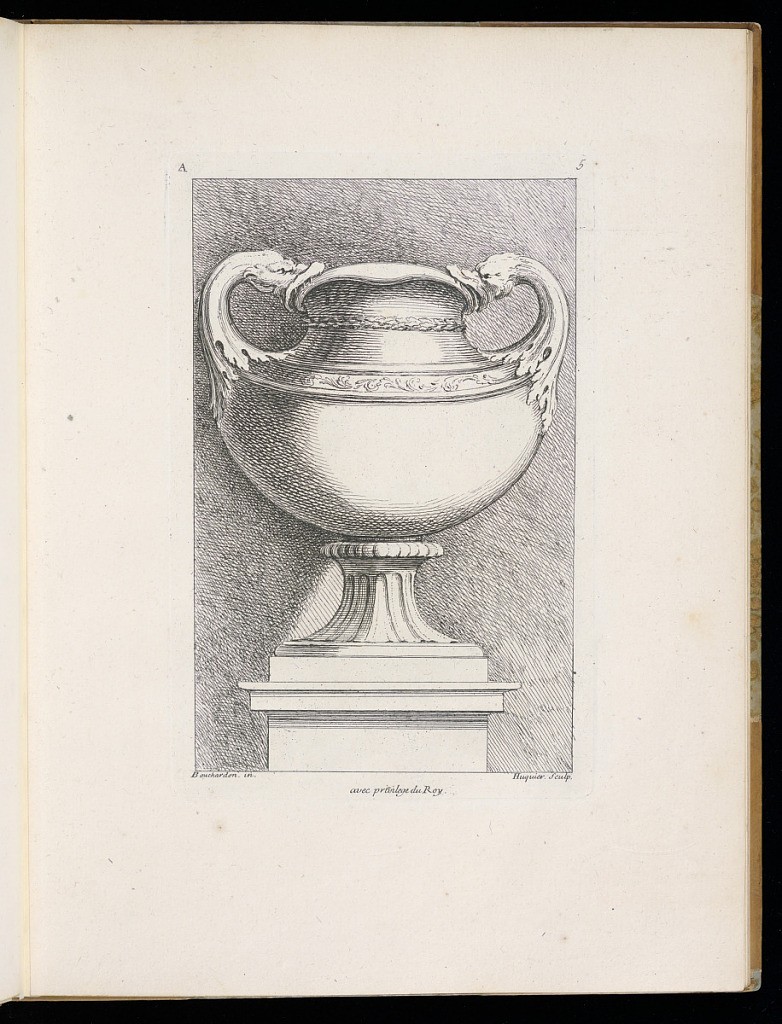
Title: Ornamental Vase Design
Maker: Edme Bouchardon, French, 1698–1762
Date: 1738-1749
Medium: Etching on laid paper
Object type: Print
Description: Design for a vase elevated on a pedestal. The foot of the vase is fluted. The vase has a wide body, and the handles are formed by two dolphins that connect the shoulder of the vase to the thick lip, the point at which the dolphins' mouths are attached. The shoulder of the vase has a band of vegetal ornament decoration; there is also a thin, raised band of ornamentation around the neck of the vase. The plate is lettered and numbered.